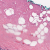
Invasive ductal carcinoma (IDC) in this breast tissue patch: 0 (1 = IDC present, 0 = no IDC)